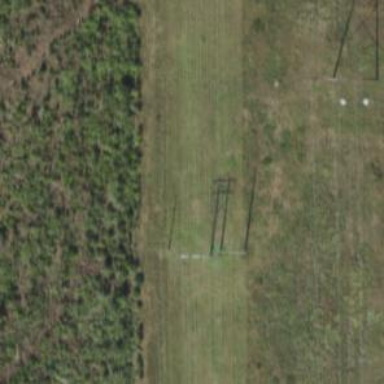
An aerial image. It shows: H-frame designed tower for power lines.